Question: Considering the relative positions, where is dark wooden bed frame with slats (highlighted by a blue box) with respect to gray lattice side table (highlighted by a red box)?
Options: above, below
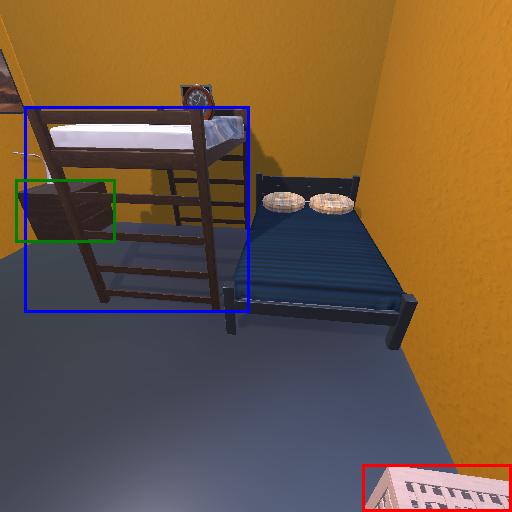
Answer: above